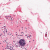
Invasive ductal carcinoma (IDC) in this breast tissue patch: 0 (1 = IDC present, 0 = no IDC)